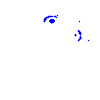
Particle: electron